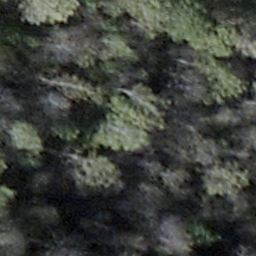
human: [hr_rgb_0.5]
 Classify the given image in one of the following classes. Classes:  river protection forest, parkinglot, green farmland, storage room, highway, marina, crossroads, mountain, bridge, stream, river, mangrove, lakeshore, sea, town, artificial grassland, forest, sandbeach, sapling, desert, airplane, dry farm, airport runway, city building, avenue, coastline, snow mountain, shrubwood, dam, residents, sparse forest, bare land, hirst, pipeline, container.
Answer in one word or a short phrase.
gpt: shrubwood